Field crop: tomato
Growth stage: 1
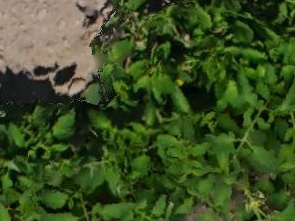
Species: tomato